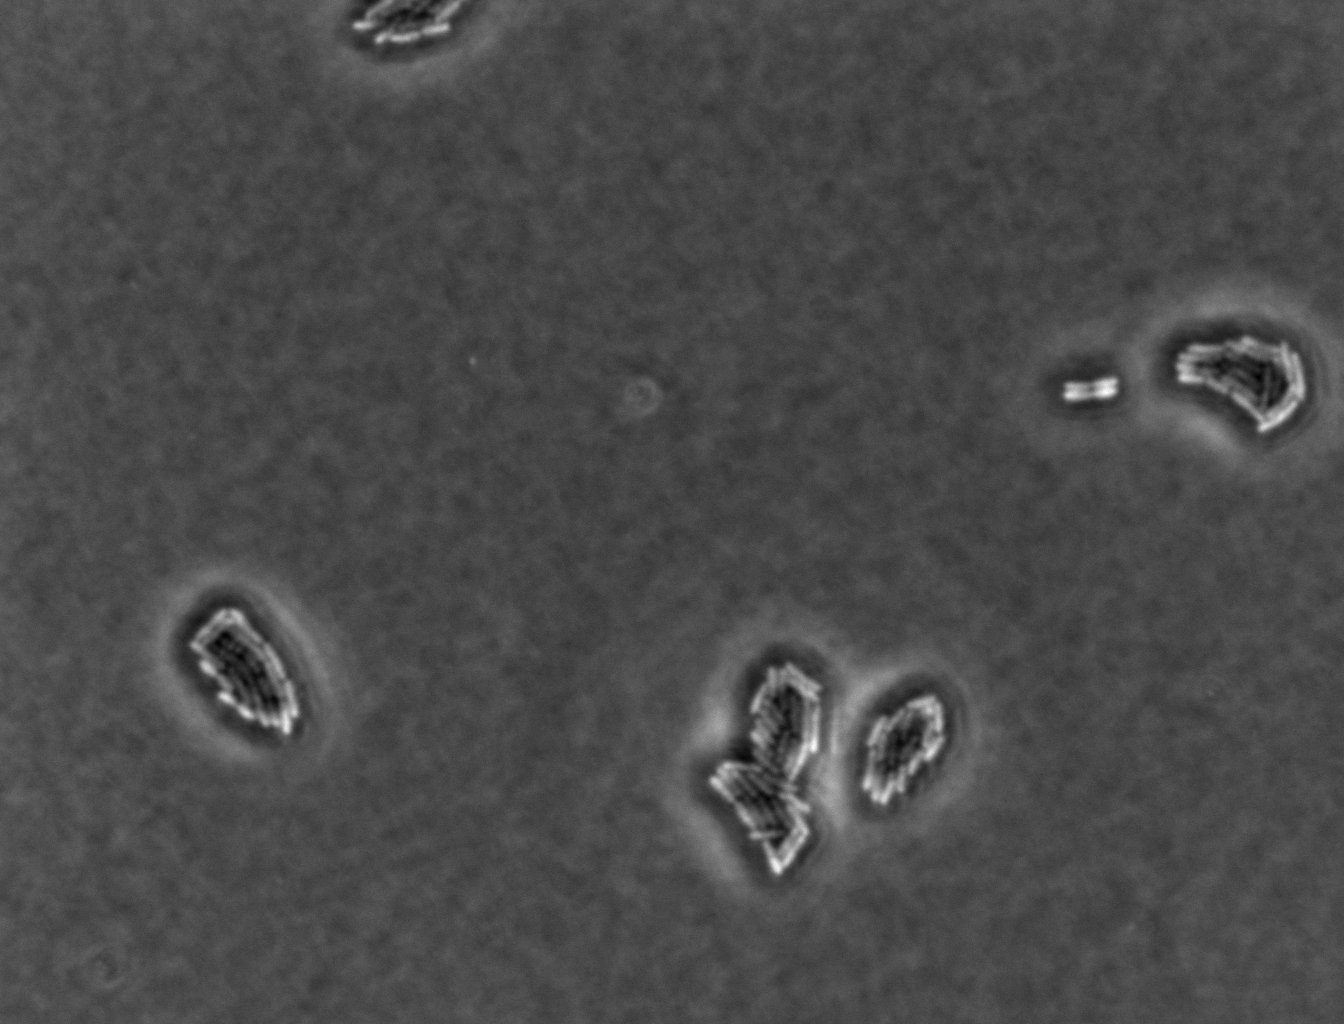
Phase contrast microscopy, 60x objective, 3 h incubation, 1.5% agar